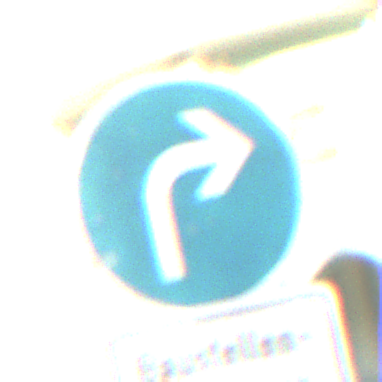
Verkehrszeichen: VorgeschriebeneFahrtrichtungRechts
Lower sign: SonstigeFahrzeugePersonengruppenFrei1
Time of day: SunriseSunset
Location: Outdoor (Suburban)
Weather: PartlyCloudy
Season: NotSpecified
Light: Natural